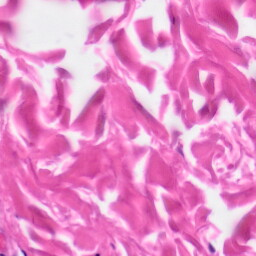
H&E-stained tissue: Skin